Question: i have designed a website. it is now live with <URL>
I have used some java script on this for sliding the pics. it is running good on localhost. but when i am running on server, the slider is not working.
The javascript code is as follow:
'''
<script type="text/javascript">
$(document).ready(function() {
$().piroBox({
my_speed: 400, //animation speed
bg_alpha: 0.1, //background opacity
slideShow : false, // true == slideshow on, false == slideshow off
slideSpeed : 4, //slideshow duration in seconds(3 to 6 Recommended)
close_all : '.piro_close,.piro_overlay'// add class .piro_overlay(with comma)if you want overlay click close piroBox
});
});
</script>
'''
I have tried it on three hostings but the same problem is coming. i am attaching the local host snapshot also.

Please help me guys
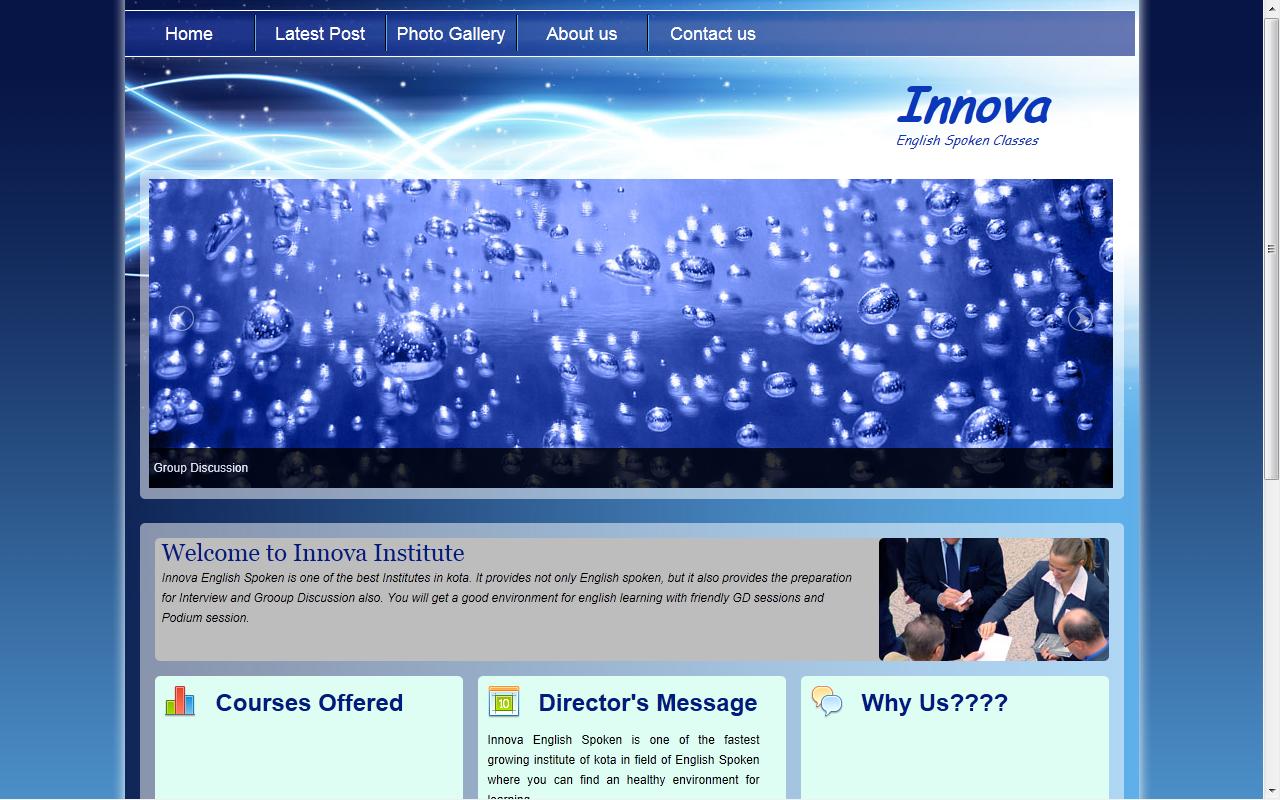
Answer: I think you need to clean your jquery.custom.js
> Uncaught SyntaxError: Unexpected token ILLEGAL